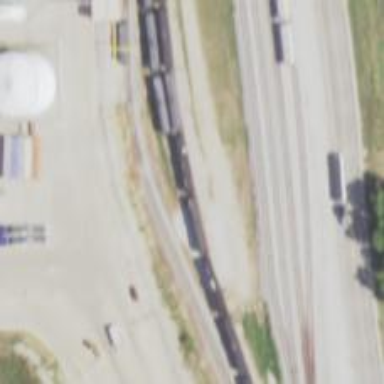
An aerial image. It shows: Rail spur service.